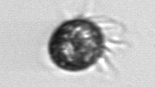
Label: Ciliophora